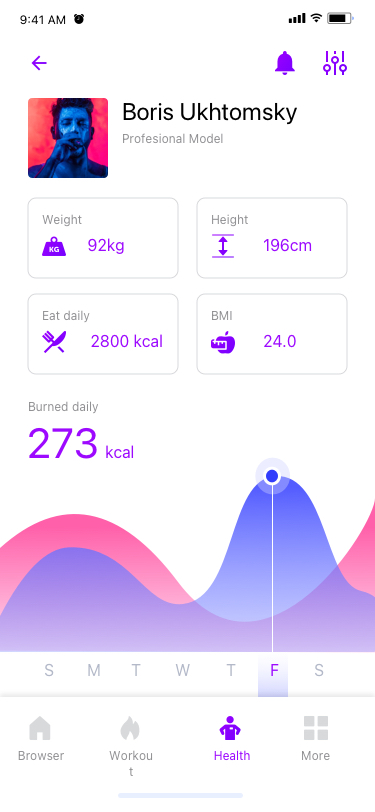
Text in this UI design:
UI Text/Heading/H4/Hightlight
Boris Ukhtomsky
Profesional Model
92kg
2800 kcal
196cm
24.0
Weight
Burned daily
Eat daily
Height
BMI
273 kcal
S
M
T
W
T
F
S
Browser
Workout
Health
More
9:41 AM